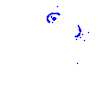
Particle: proton